Question: I have a spreadsheet, the screenshot, I want to color cell E (green), if the text contains "keto" "250g". Both of these values not just one. At the moment I don't know how to do it for 2 strings, only for 1. This is the code used for 1 string:
'''
spreadsheet.getActiveSheet().setConditionalFormatRules(conditionalFormatRules);
conditionalFormatRules = spreadsheet.getActiveSheet().getConditionalFormatRules();
conditionalFormatRules.push(SpreadsheetApp
.newConditionalFormatRule()
.setRanges([spreadsheet.getRange('E1:E10000')])
.whenTextContains("Brownies")
.setBackground('#B7E1CD')
.build());
'''

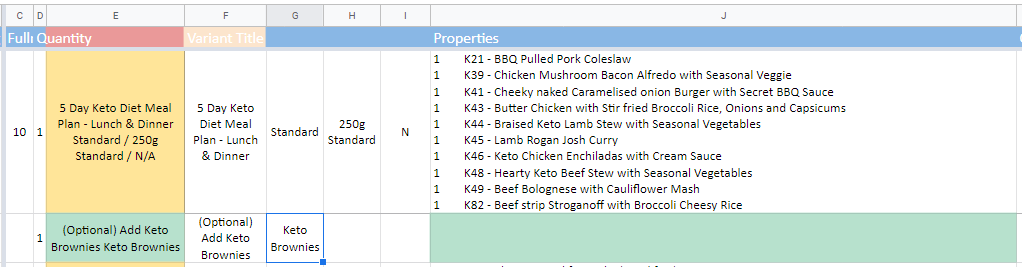
Answer: ### Use .whenFormulaSatisfied
Credit to @TheMaster for suggesting that in the comments.
I had to reorder your code since it did not work. It seemed you were calling variables before they were defined, and setting the rules for the sheet, before you had built them.
'''
function myFunction() {
var spreadsheet = SpreadsheetApp.getActiveSpreadsheet()
var sheet = spreadsheet.getActiveSheet()
var conditionalFormatRules = sheet.getConditionalFormatRules();
conditionalFormatRules.push(SpreadsheetApp
.newConditionalFormatRule()
.setRanges([spreadsheet.getRange('E1:E10')])
// HERE IS THE RELEVANT METHOD
.whenFormulaSatisfied('=AND( FIND("Keto",E1) , FIND("250g",E1) )')
.setBackground('#B7E1CD')
.build());
sheet.setConditionalFormatRules(conditionalFormatRules)
}
'''
### References and Explanation
The documentation for <URL>.
I used the <URL> formula to get it to return 'TRUE' only if the cell contains both.
You probably made a mistake while copying and pasting, but please be careful to 'getConditionalFormatRules' and 'build()' calling 'setConditionalFormatRules'.
### An alternative method for doing similar things
This may not be exactly what you are looking for, but here it is just in case. You could explore the <URL> trigger. Every time an edit is made to the sheet by a user, it will run. The 'e' parameter that you use contains the details of the edit, such as the range. From there you can create an if statement that checks if it contains the strings you want it to. It allows you to separate out the logic of checking from the logic of formatting. If you need more complex behavior out of your sheet, then conditional formatting will start to get tedious quickly.
Here is some reference material on triggers:
- <URL>